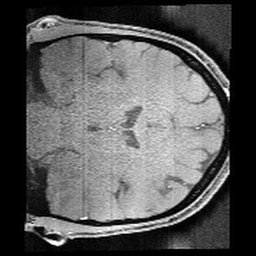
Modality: angio
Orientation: coronal
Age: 24
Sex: male
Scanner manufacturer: siemens
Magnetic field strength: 3 T
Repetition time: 0.021 s
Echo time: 0.00343 s